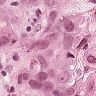
Metastatic tissue present: yes